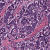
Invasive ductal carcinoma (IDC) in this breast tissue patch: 1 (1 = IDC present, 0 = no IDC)